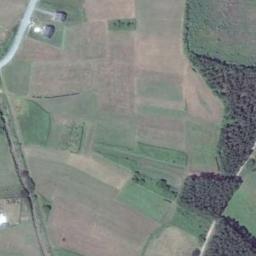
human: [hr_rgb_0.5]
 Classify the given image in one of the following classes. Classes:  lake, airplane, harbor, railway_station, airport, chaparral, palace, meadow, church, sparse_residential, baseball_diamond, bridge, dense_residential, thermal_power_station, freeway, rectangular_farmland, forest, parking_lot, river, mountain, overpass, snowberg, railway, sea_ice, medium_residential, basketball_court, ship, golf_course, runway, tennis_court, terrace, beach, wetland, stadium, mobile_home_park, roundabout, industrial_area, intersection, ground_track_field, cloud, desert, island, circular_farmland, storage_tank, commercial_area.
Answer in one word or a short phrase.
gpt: rectangular_farmland